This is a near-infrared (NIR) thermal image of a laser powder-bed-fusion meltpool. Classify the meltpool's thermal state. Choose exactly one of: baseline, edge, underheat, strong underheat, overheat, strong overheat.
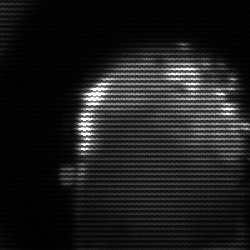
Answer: baseline